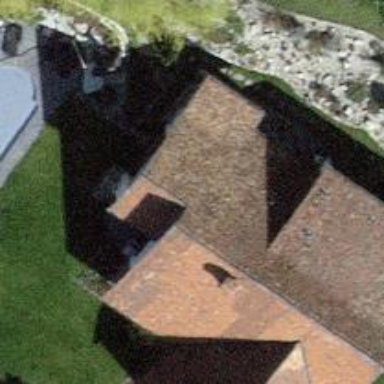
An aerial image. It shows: Building with tiled roof.